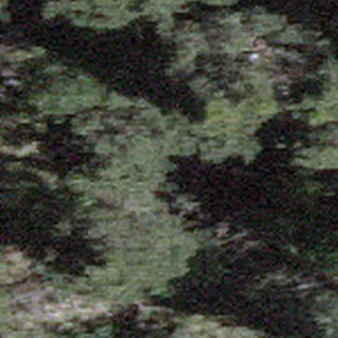
Label: other